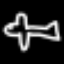
Label: airplane